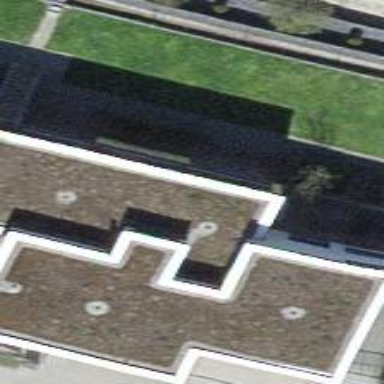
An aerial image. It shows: Detached building.